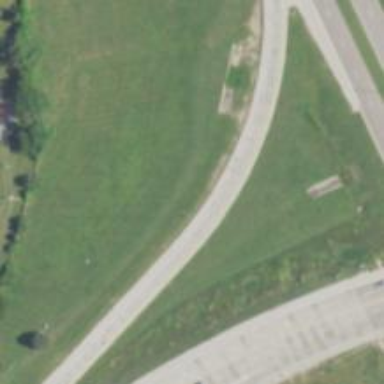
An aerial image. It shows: Asphalt road with primary link designation.